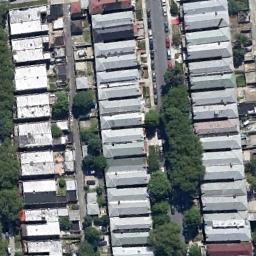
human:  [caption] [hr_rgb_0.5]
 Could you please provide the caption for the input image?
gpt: A dense residential area has a grove of trees and lots of houses of the same style .

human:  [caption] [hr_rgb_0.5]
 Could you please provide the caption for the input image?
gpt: Residential houses stand in three rows .

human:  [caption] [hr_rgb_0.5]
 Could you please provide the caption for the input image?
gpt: The dense residential is next to the road and some trees .

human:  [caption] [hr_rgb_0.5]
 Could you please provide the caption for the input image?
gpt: There are many roads and neatly arranged houses and trees in densely populated areas .

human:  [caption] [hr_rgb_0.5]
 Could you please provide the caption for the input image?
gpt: There are white buildings and gray buildings arranged neatly on a dense residential area .